Field crop: maize
Growth stage: 2
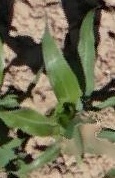
Species: maize